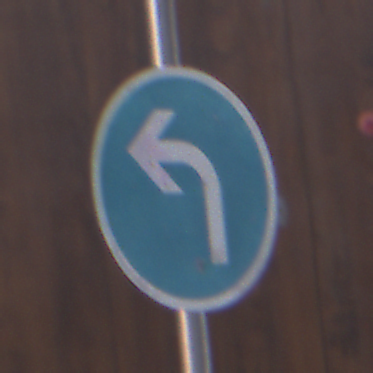
Verkehrszeichen: VorgeschriebeneFahrtrichtungLinks
Umgebung: Outdoor, Urban
Tageszeit: MorningAfternoon
Wetter: PartlyCloudy
Licht: Natural
Jahreszeit: NotSpecified
Kontrast: MediumContrast